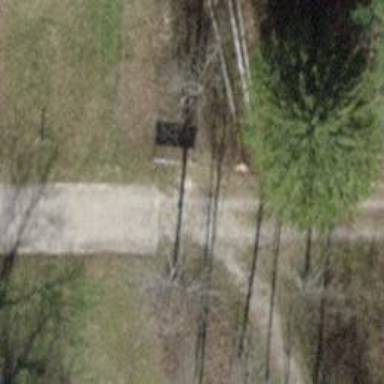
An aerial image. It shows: Concrete track with grade1 tracktype.